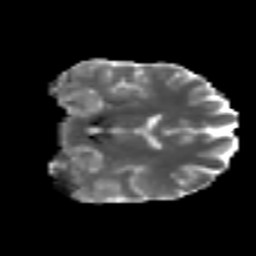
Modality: MD
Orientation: coronal
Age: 36
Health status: ill
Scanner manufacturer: philips
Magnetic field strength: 3 T
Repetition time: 9 s
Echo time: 0.127 s